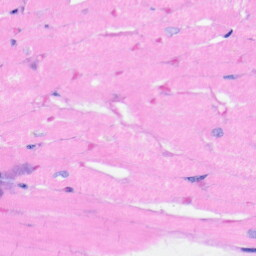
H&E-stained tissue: Heart